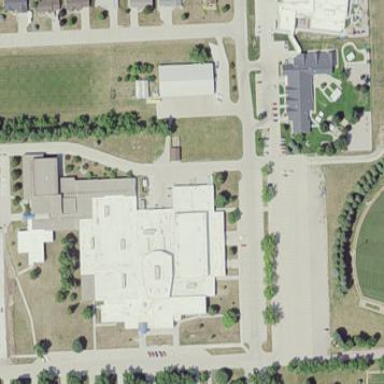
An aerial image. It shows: School building.